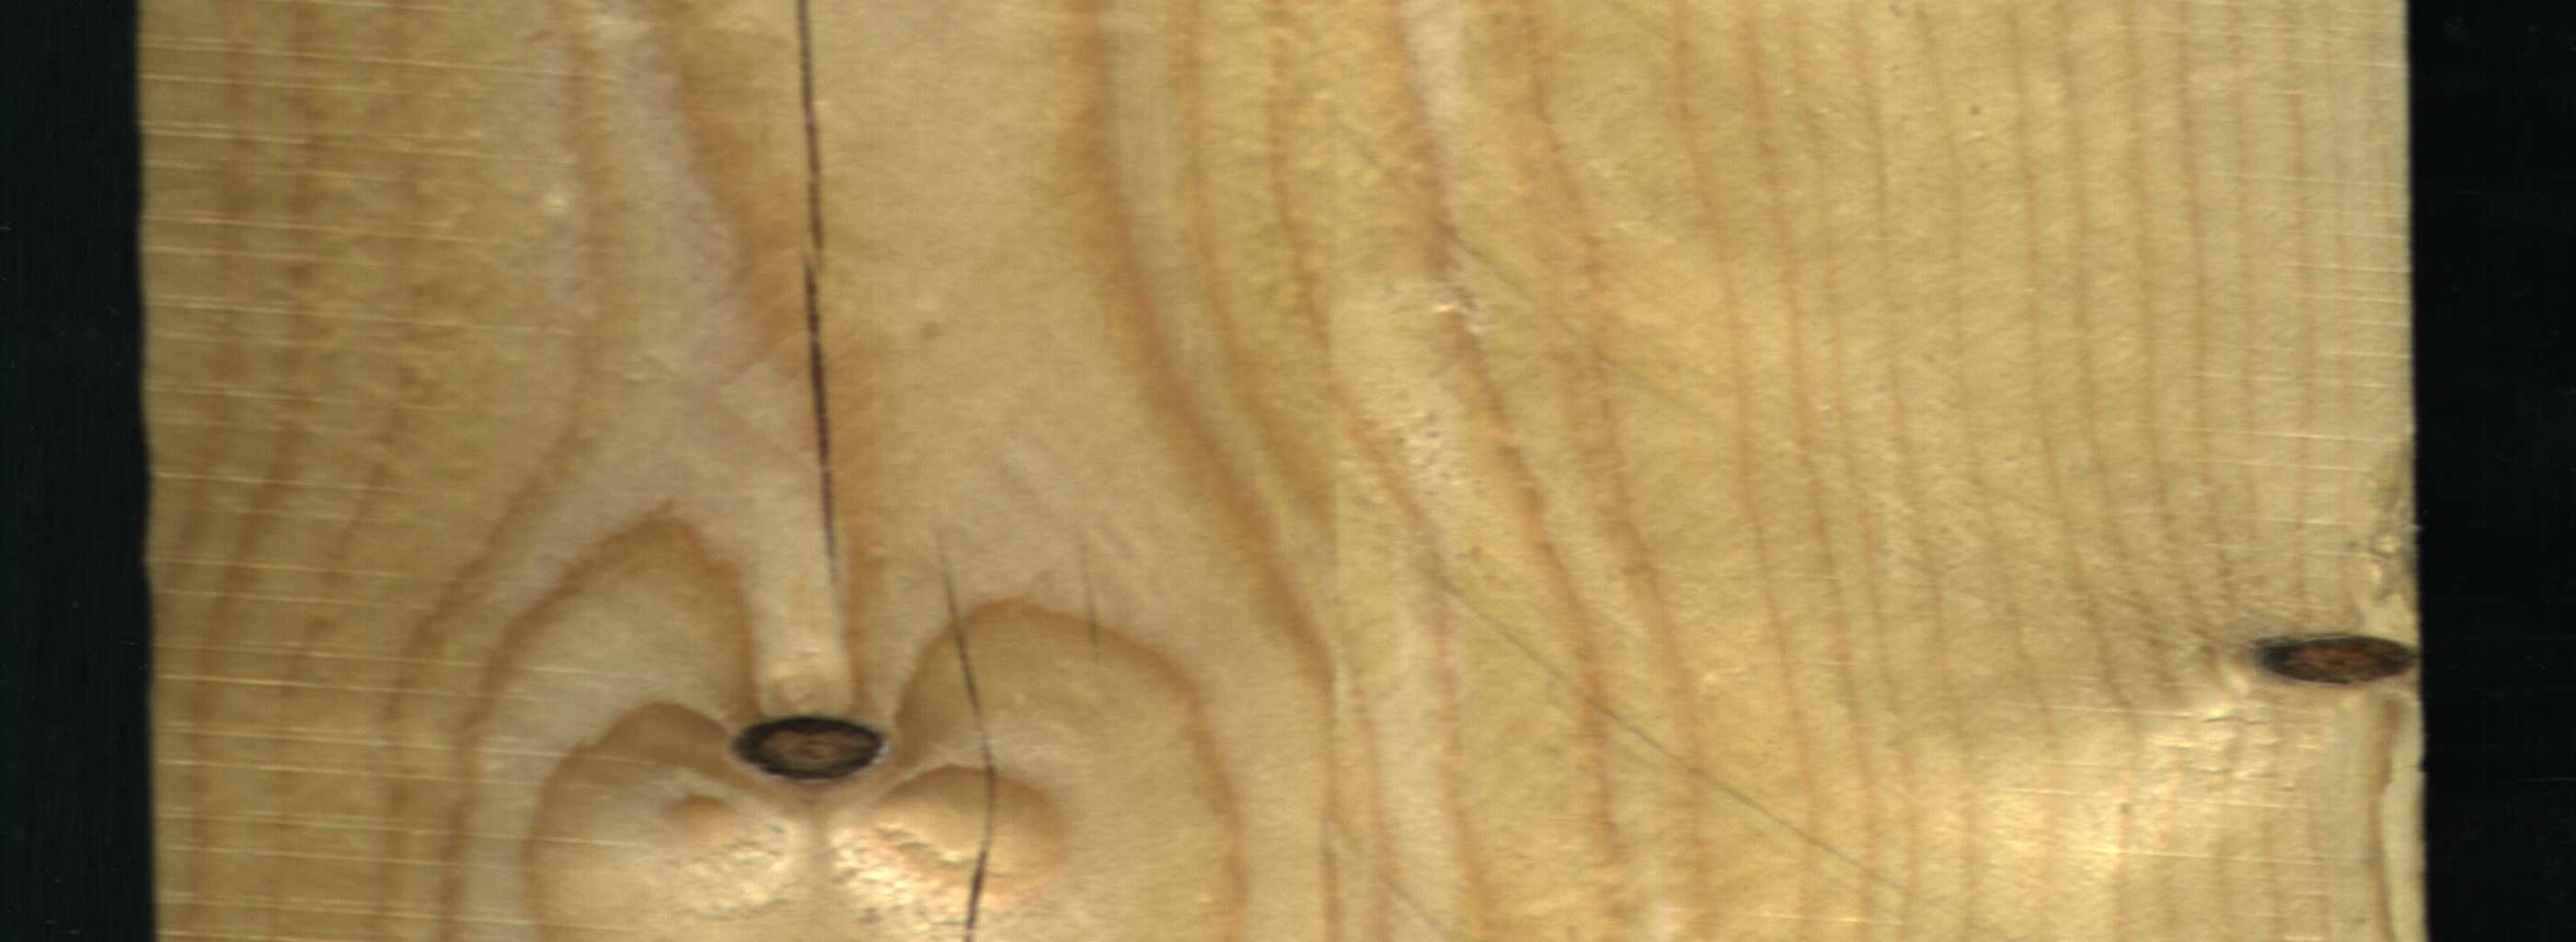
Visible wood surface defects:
resin
resin
Crack
Dead_Knot
Dead_Knot